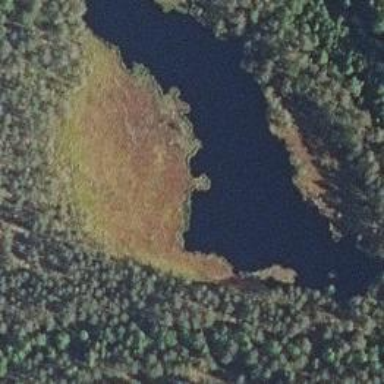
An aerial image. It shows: Pond with natural water.